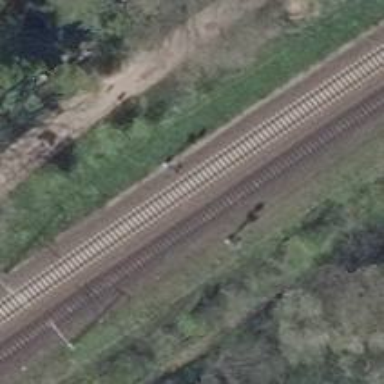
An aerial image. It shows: Railway signal.